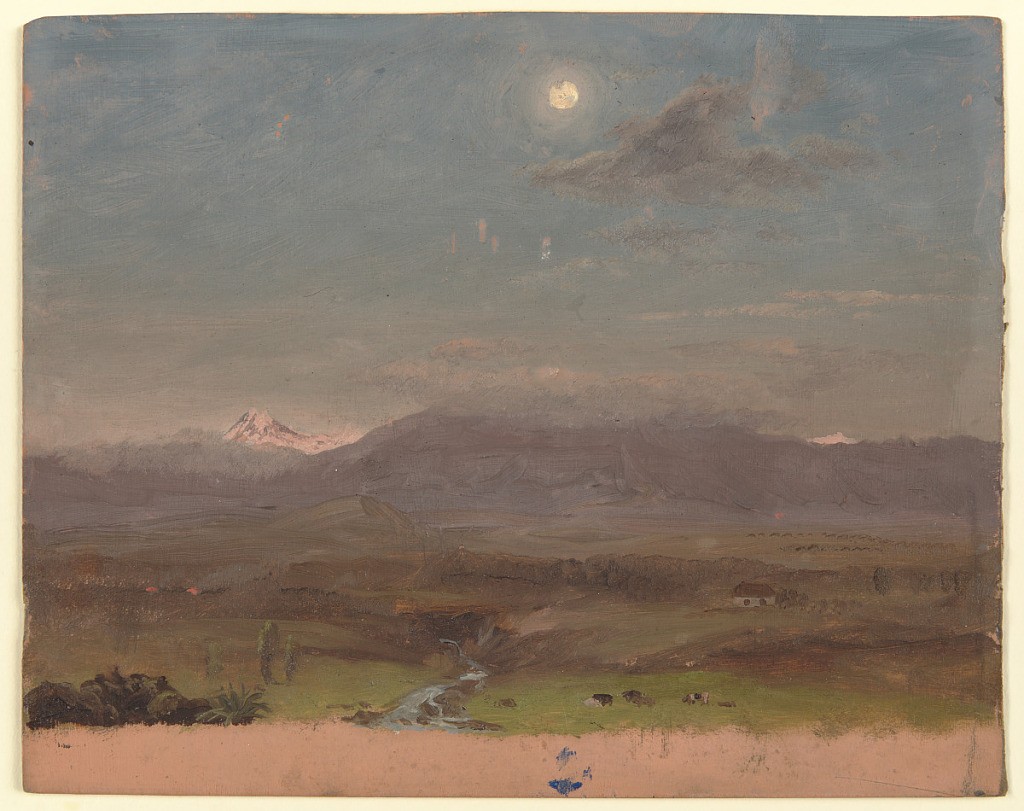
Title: Mountains by Moonlight, Colombia or Ecuador
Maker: Frederic Edwin Church, American, 1826–1900
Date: probably April–October 1853
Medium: Oil and graphite on cardboard
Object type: drawing
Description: Landscape sketch showing a nocturnal view of Andean mountains in Colombia or Ecuador. In the foreground, cattle graze on a green pasture beside a shallow stream at lower center. A house is shown in the middle distance at right, situated on brown, rolling terrain that extends to a rugged and cloud-capped mountain range in the background at center. One of the region's volcanoes--possibly Cotopaxi, Chimborazo, or another--is visible in the extreme distance at left, as its snow-capped peak reflects the moon's light. The full moon glows radiantly in a mostly clear night sky, and illuminates several puffy clouds. The brick-colored ground is visible along the lower margin.